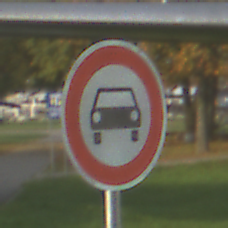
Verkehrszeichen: VerbotKraftwagen
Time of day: SunriseSunset
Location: Outdoor (Special)
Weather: Clear
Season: NotSpecified
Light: Natural